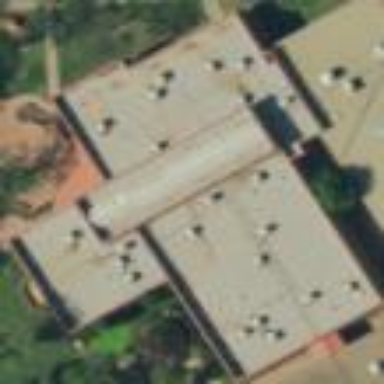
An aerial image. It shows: College building.